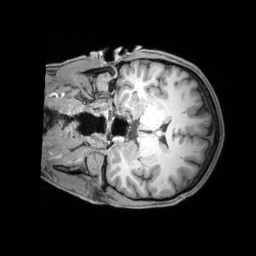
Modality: T1w
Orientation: coronal
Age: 26
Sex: male
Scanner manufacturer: siemens
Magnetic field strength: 3 T
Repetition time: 1.97 s
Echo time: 0.00206 s